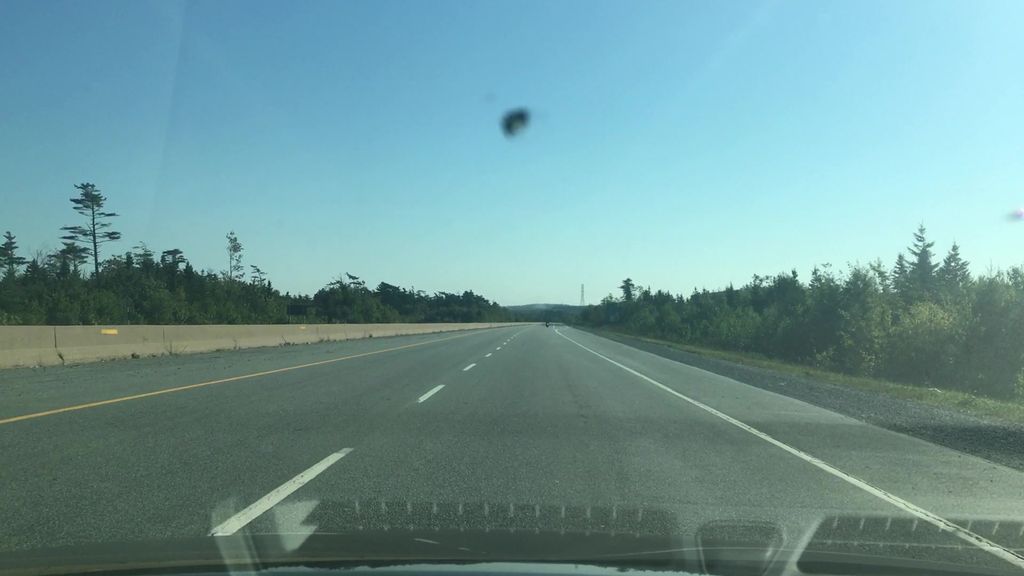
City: halifax